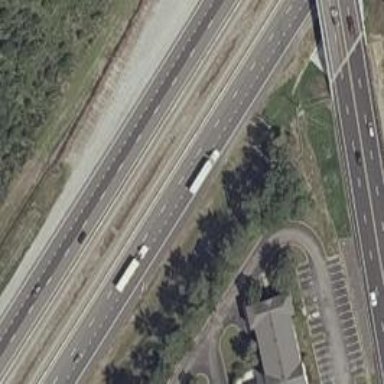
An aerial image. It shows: Asphalt motorway.